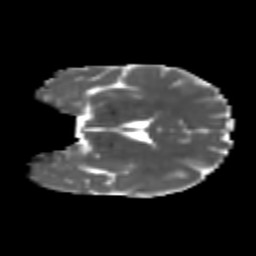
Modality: MD
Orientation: coronal
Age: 29
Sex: male
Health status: healthy